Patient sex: M
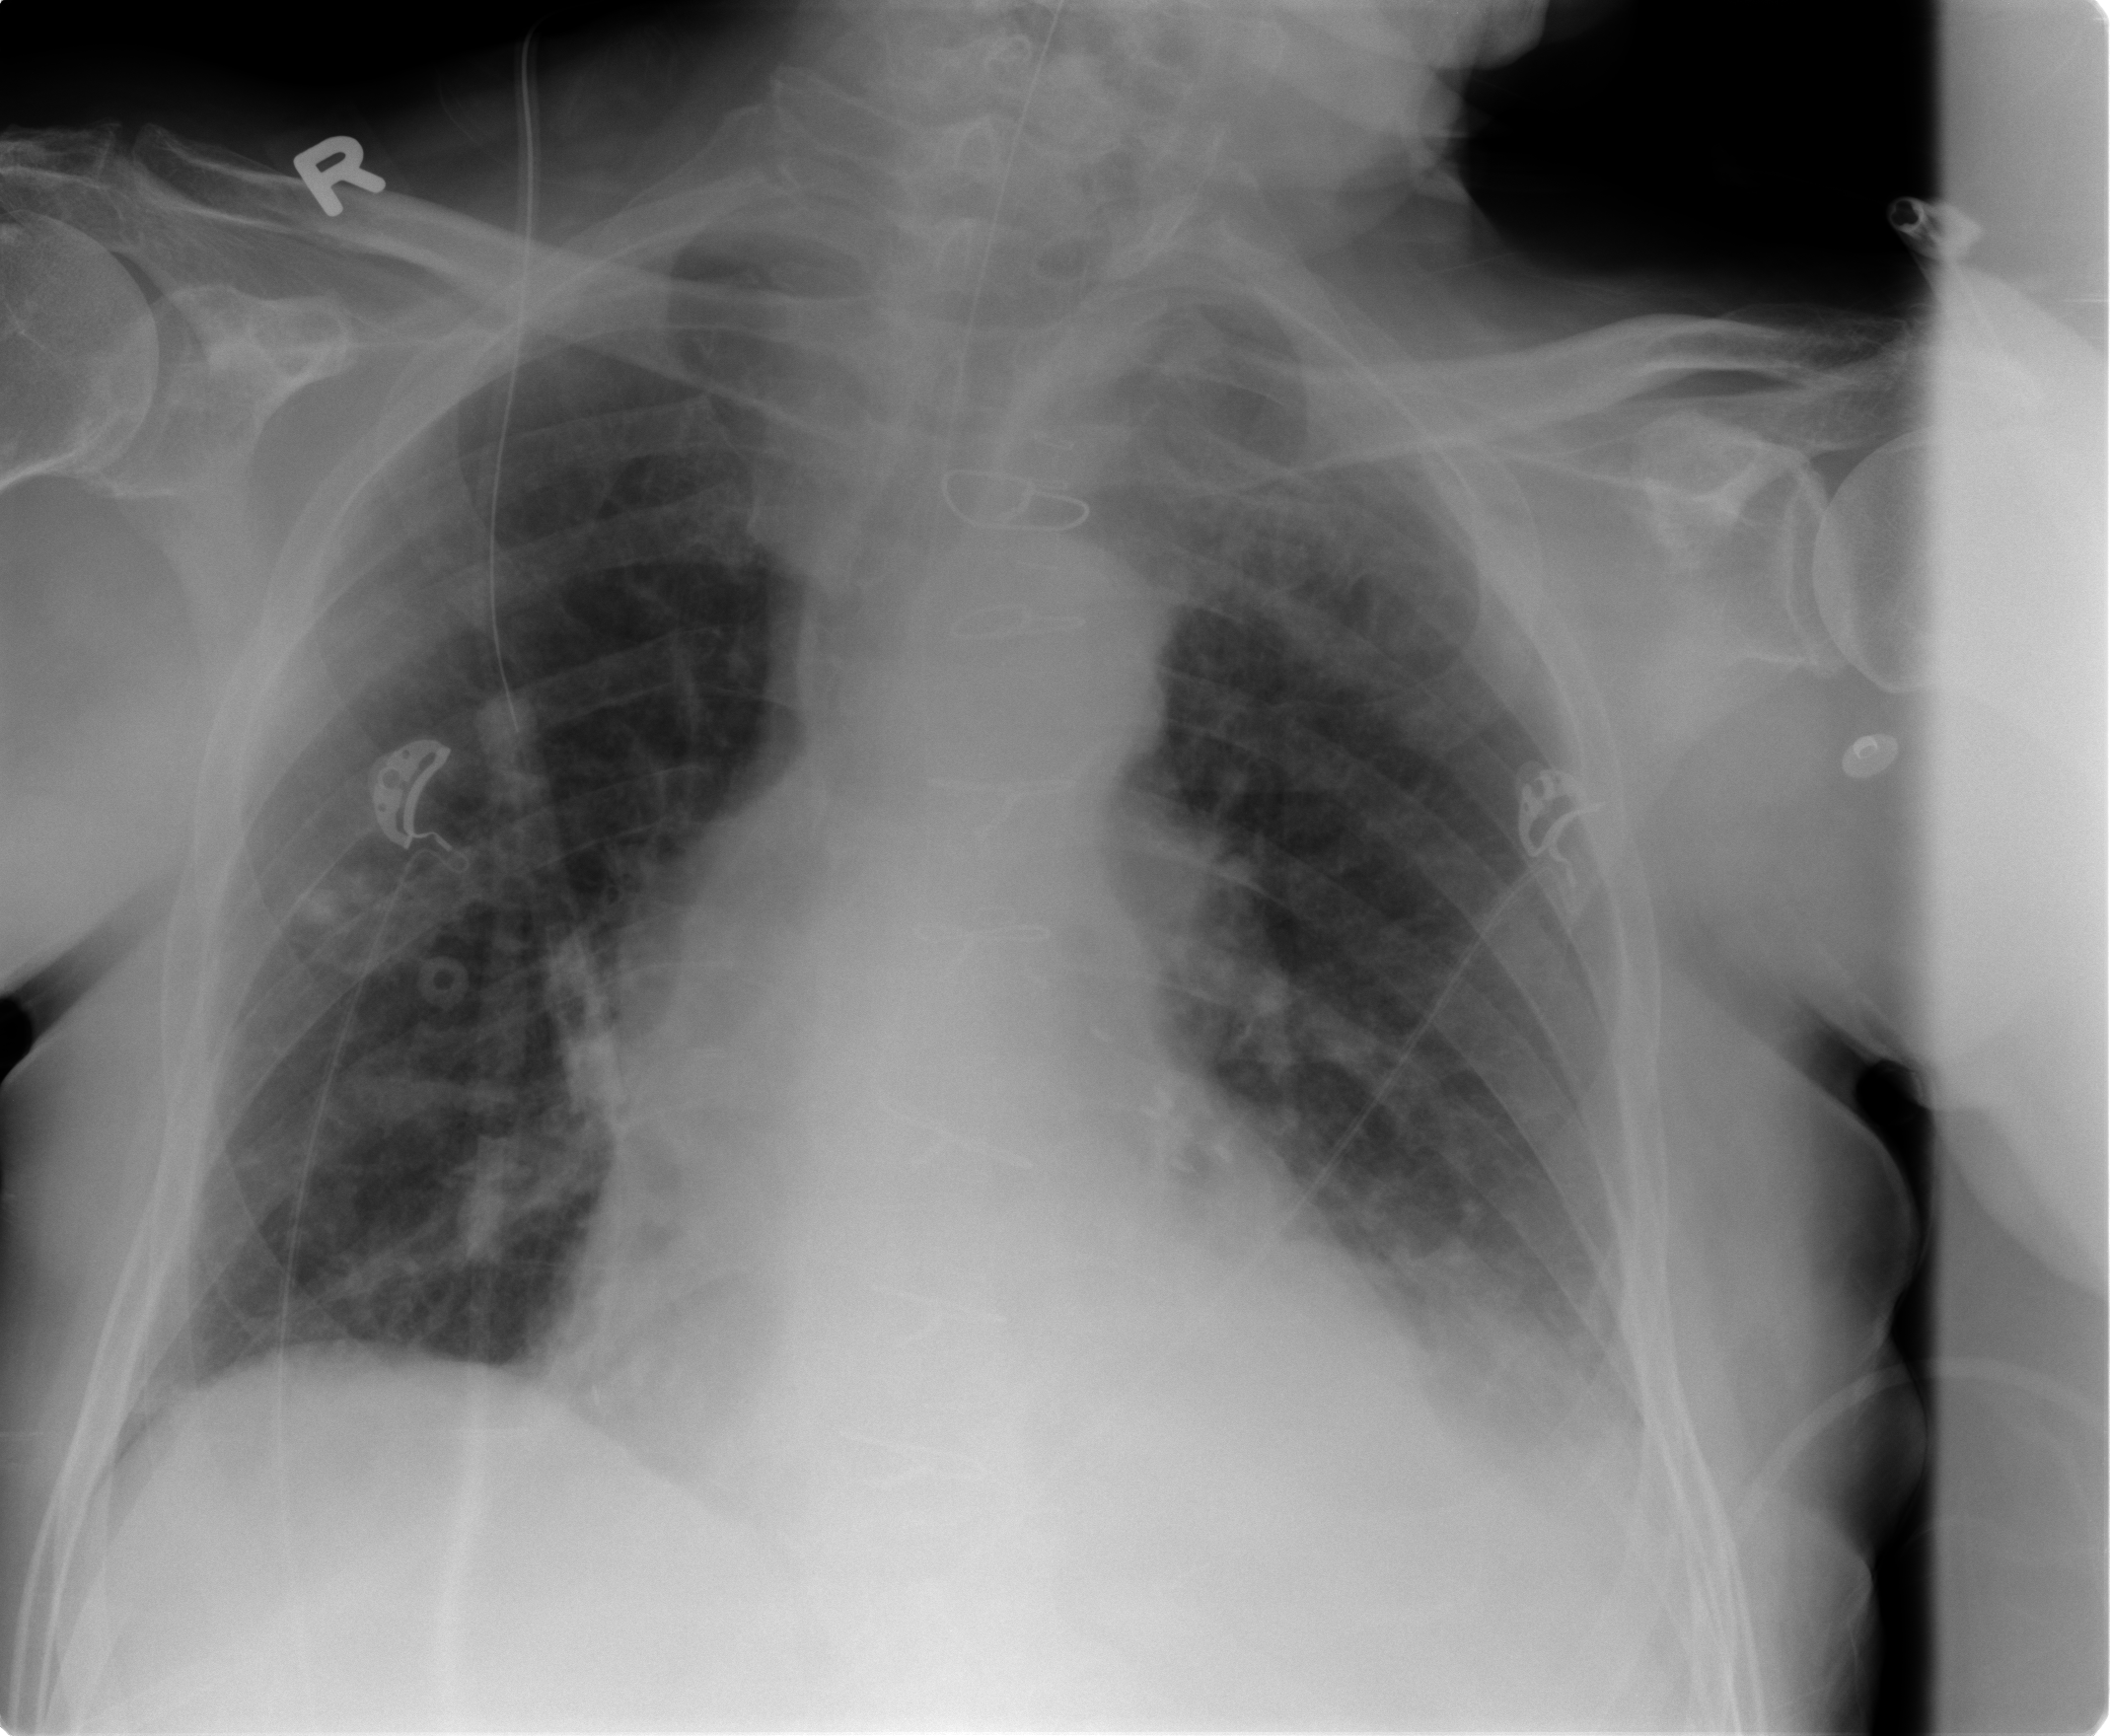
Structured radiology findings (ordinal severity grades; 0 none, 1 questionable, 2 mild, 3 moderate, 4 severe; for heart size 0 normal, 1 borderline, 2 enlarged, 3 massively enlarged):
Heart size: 0
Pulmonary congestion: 2
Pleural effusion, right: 0
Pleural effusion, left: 2
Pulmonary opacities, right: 1
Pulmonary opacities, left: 1
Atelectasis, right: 1
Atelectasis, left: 2